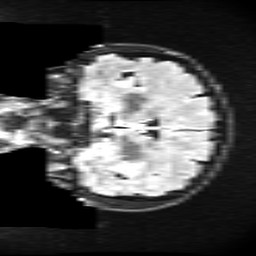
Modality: FLAIR
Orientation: coronal
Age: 33
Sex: female
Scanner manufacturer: ge
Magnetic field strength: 3 T
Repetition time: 11 s
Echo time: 0.1497 s